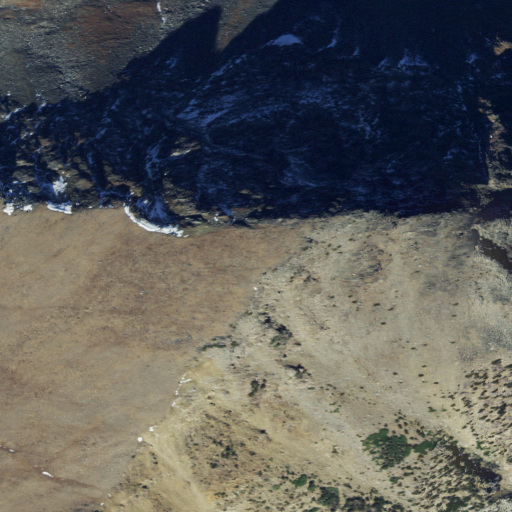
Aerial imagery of mountain in Montana named Lady of the Lake Peak containing grassland, barren land, shrub, evergreen forest, and snow